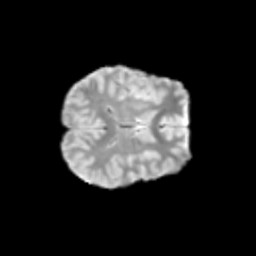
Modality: T2w
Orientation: axial
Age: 12
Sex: female
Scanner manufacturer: siemens
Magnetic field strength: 3 T
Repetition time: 3.8 s
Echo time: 0.07 s